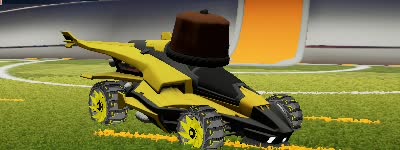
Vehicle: aftershock